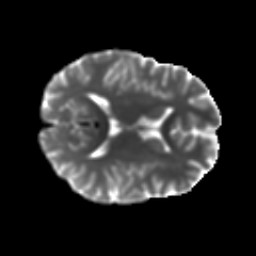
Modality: T2w
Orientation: axial
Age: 14
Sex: female
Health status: ill
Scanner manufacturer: ge
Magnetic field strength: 3 T
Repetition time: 6.752 s
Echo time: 0.079 s